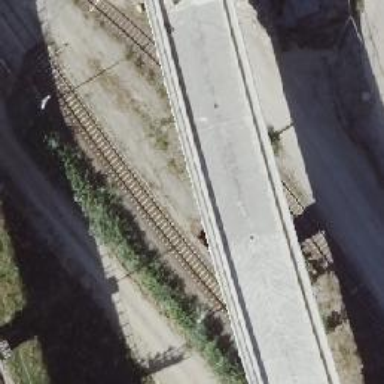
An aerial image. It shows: Railway signal.